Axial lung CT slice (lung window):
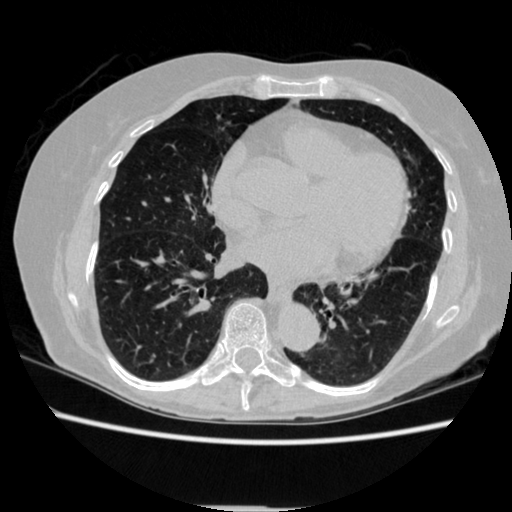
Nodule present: no